Question: I am new to android and have written the code for web view to display the url given onto that.
The error is as below
>
Why I am getting this error I have used the correct logic in my problems and i haven't got any errors
So kindly please let me know how to rectify it ?
Th code used is :
'''
package com.coded.sandeep;
import android.annotation.SuppressLint;
import android.app.Activity;
import android.os.Bundle;
import android.view.Menu;
import android.webkit.WebSettings;
import android.webkit.WebView;
public class MainActivity extends Activity {
@SuppressLint("SetJavaScriptEnabled")
@Override
protected void onCreate(Bundle savedInstanceState) {
super.onCreate(savedInstanceState);
setContentView(R.layout.activity_main);
WebView webView = (WebView) findViewById(R.id.webview);
WebSettings settings = webView.getSettings();
settings.setJavaScriptEnabled(true);
webView.loadUrl("http://www.google.com");
}
@Override
public boolean onCreateOptionsMenu(Menu menu) {
// Inflate the menu; this adds items to the action bar if it is present.
getMenuInflater().inflate(R.menu.main, menu);
return true;
}}
'''
can anyone debug or it is an internet connection error ?
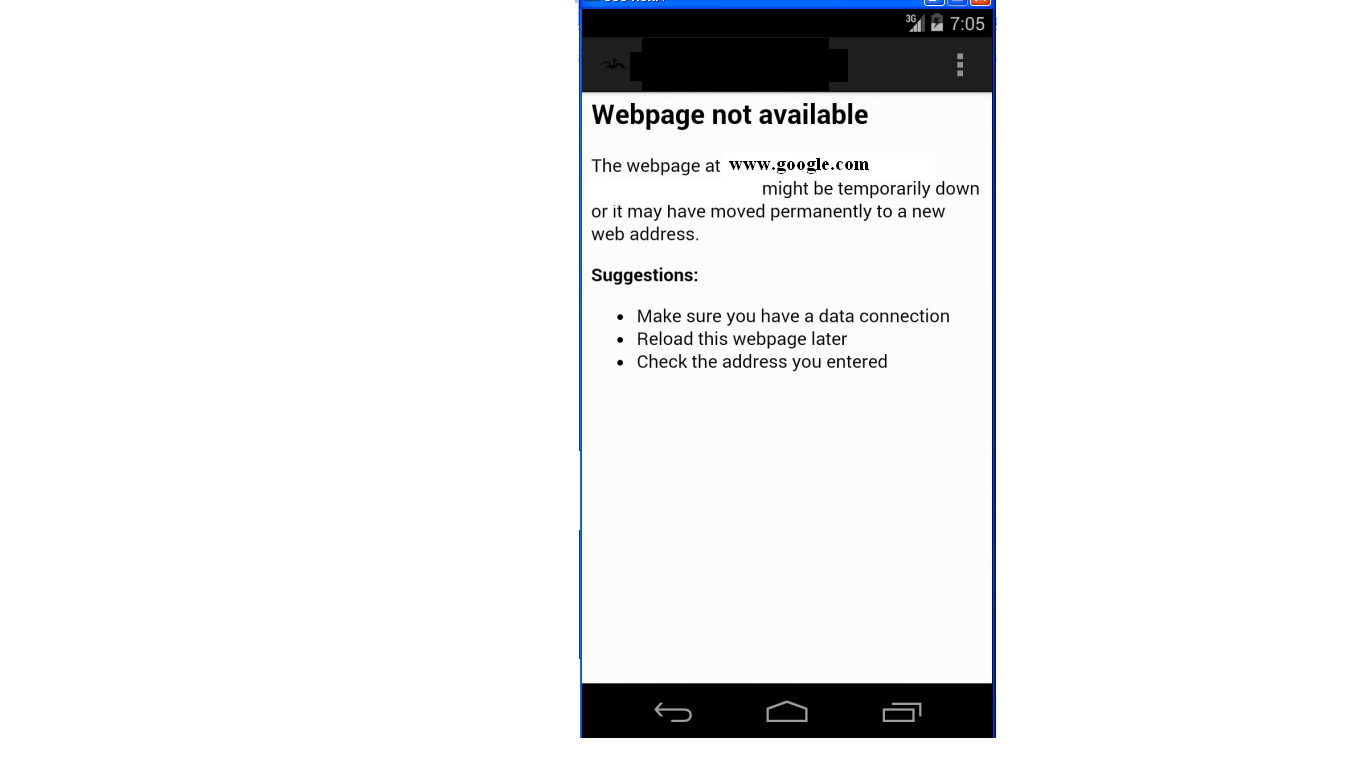
Answer: There is a androidmanifest.xml file in your project. Just open that file and write following line init.
'''
<uses-permission android:name="android.permission.INTERNET" />
You need to write this line after <uses-sdk tag and before <application> tag.
'''
See the image below,
>